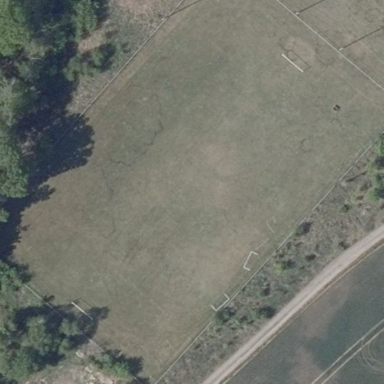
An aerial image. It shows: Soccer pitch with grass surface for leisure land.